Lunar surface albedo tile
Center latitude: -24.866
Center longitude: -34.511
Resolution (meters per pixel, mean): 139.9
Tile area (km^2): 19714.4
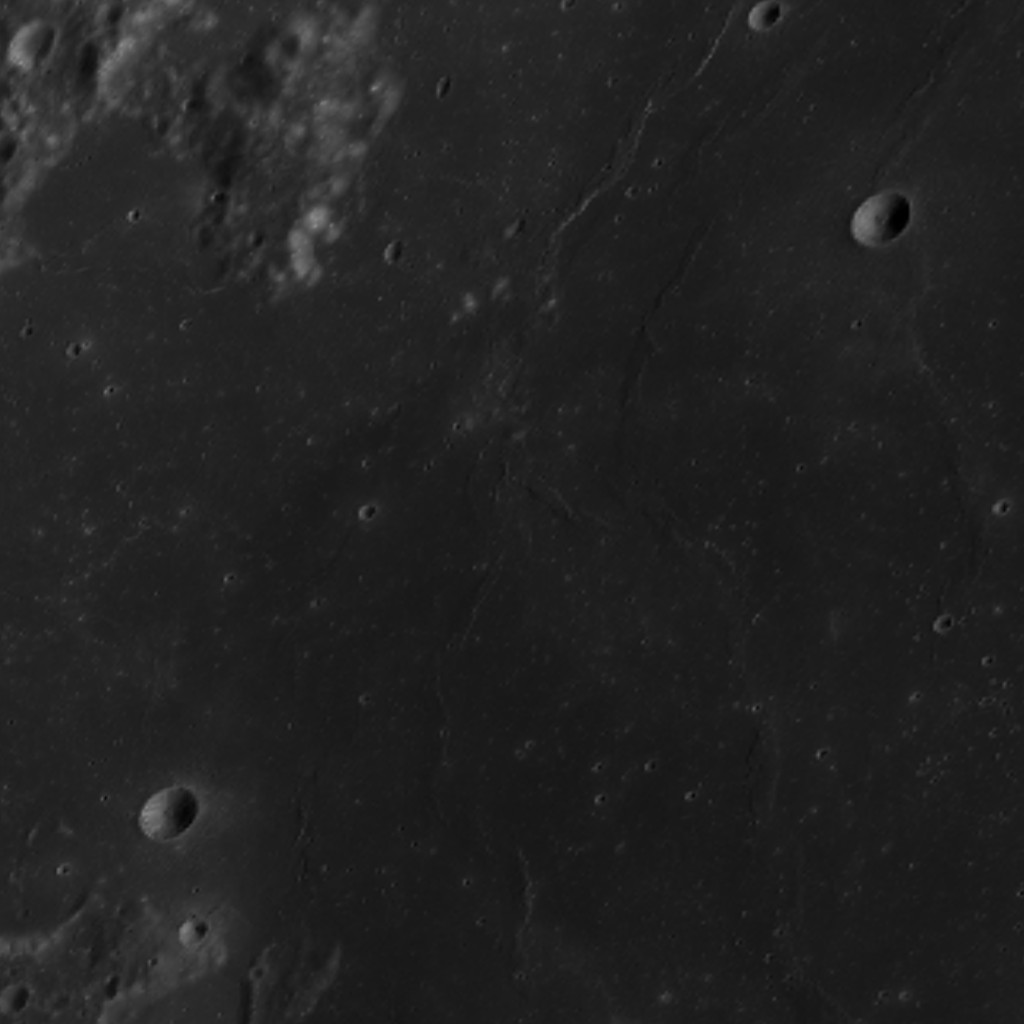